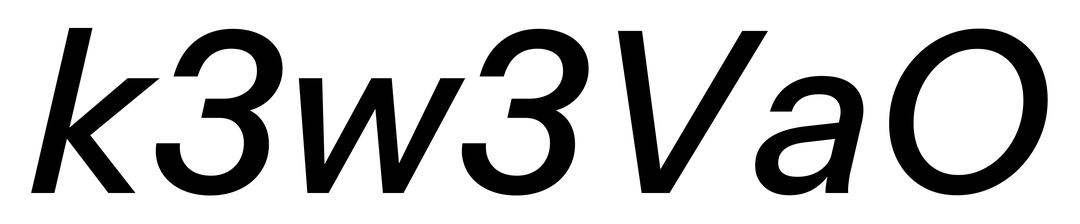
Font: InstrumentSans-Italic_Medium_Italic